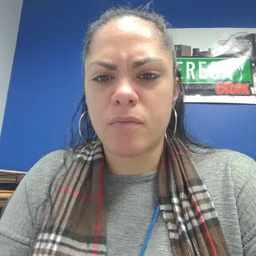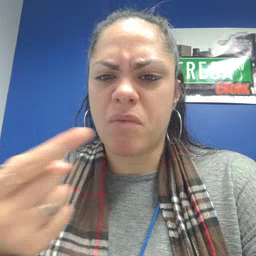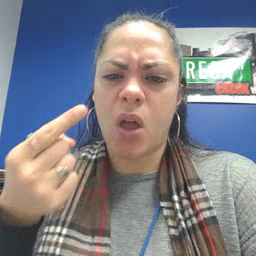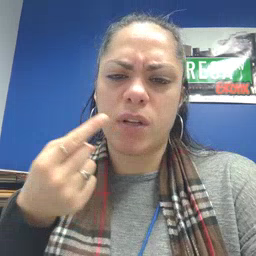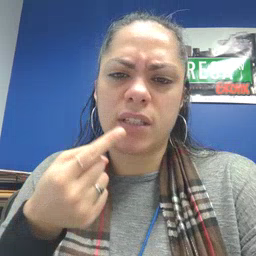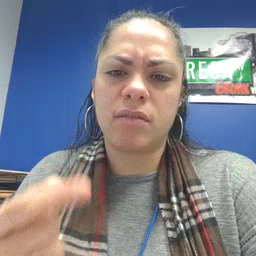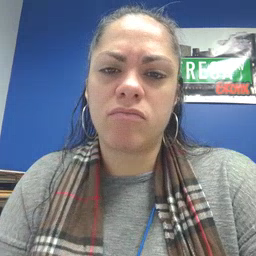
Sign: owie